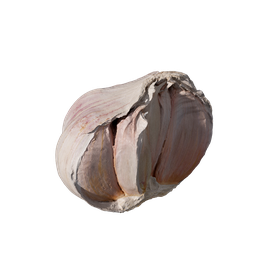
Label: nature